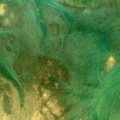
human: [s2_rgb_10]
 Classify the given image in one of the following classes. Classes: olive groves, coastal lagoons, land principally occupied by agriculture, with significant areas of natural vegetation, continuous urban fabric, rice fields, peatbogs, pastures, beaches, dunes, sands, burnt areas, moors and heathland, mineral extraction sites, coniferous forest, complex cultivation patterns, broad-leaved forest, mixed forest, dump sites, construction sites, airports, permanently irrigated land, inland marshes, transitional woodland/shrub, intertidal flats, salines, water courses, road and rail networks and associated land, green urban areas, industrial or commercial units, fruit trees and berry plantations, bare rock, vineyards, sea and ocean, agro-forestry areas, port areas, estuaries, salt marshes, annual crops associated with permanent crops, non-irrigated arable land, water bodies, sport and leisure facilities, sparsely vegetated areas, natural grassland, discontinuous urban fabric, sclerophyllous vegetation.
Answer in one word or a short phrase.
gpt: estuaries